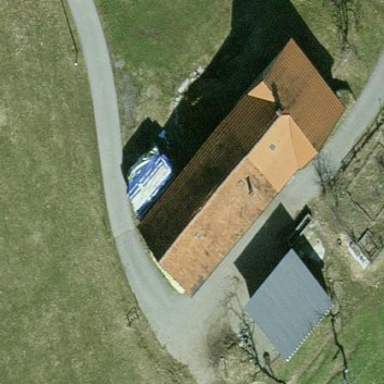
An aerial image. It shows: Simple house.